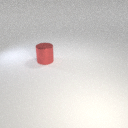
large red metal cylinder